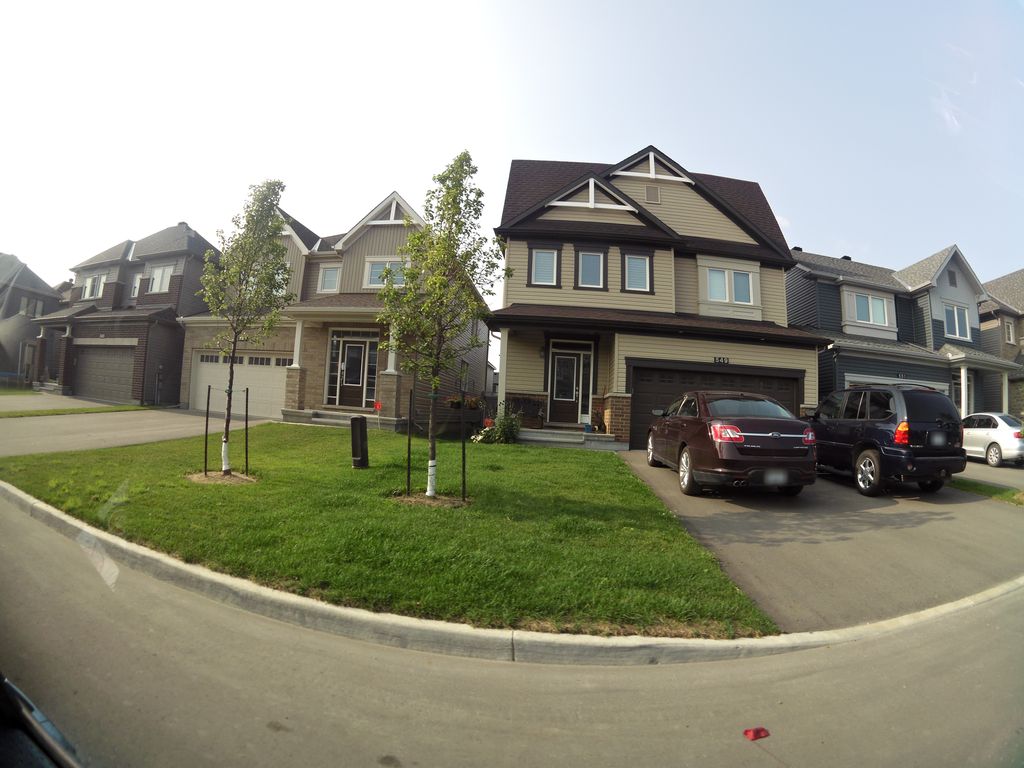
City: ottawa-gatineau